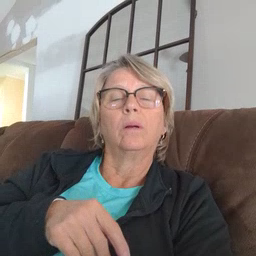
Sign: hello